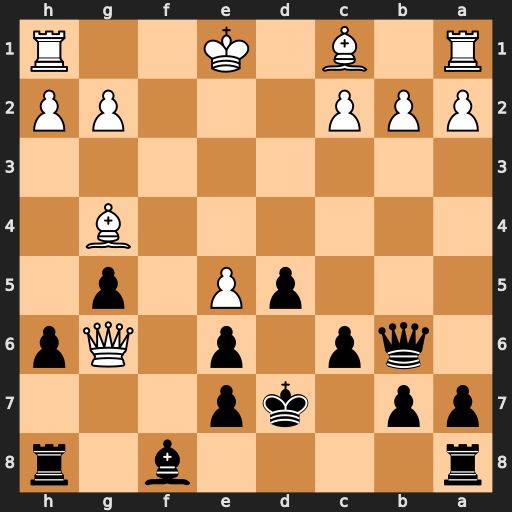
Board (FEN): r4b1r/pp1kp3/1qp1p1Qp/3pP1p1/6B1/8/PPP3PP/R1B1K2R
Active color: b
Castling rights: KQ
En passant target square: -
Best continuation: Qb4+ c3 Qxg4